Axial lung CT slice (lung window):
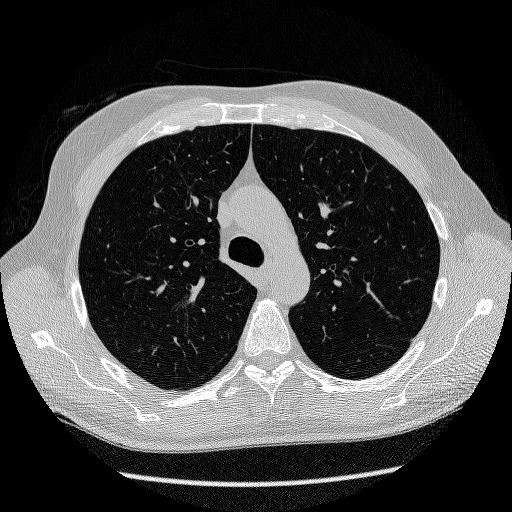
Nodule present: no